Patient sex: M
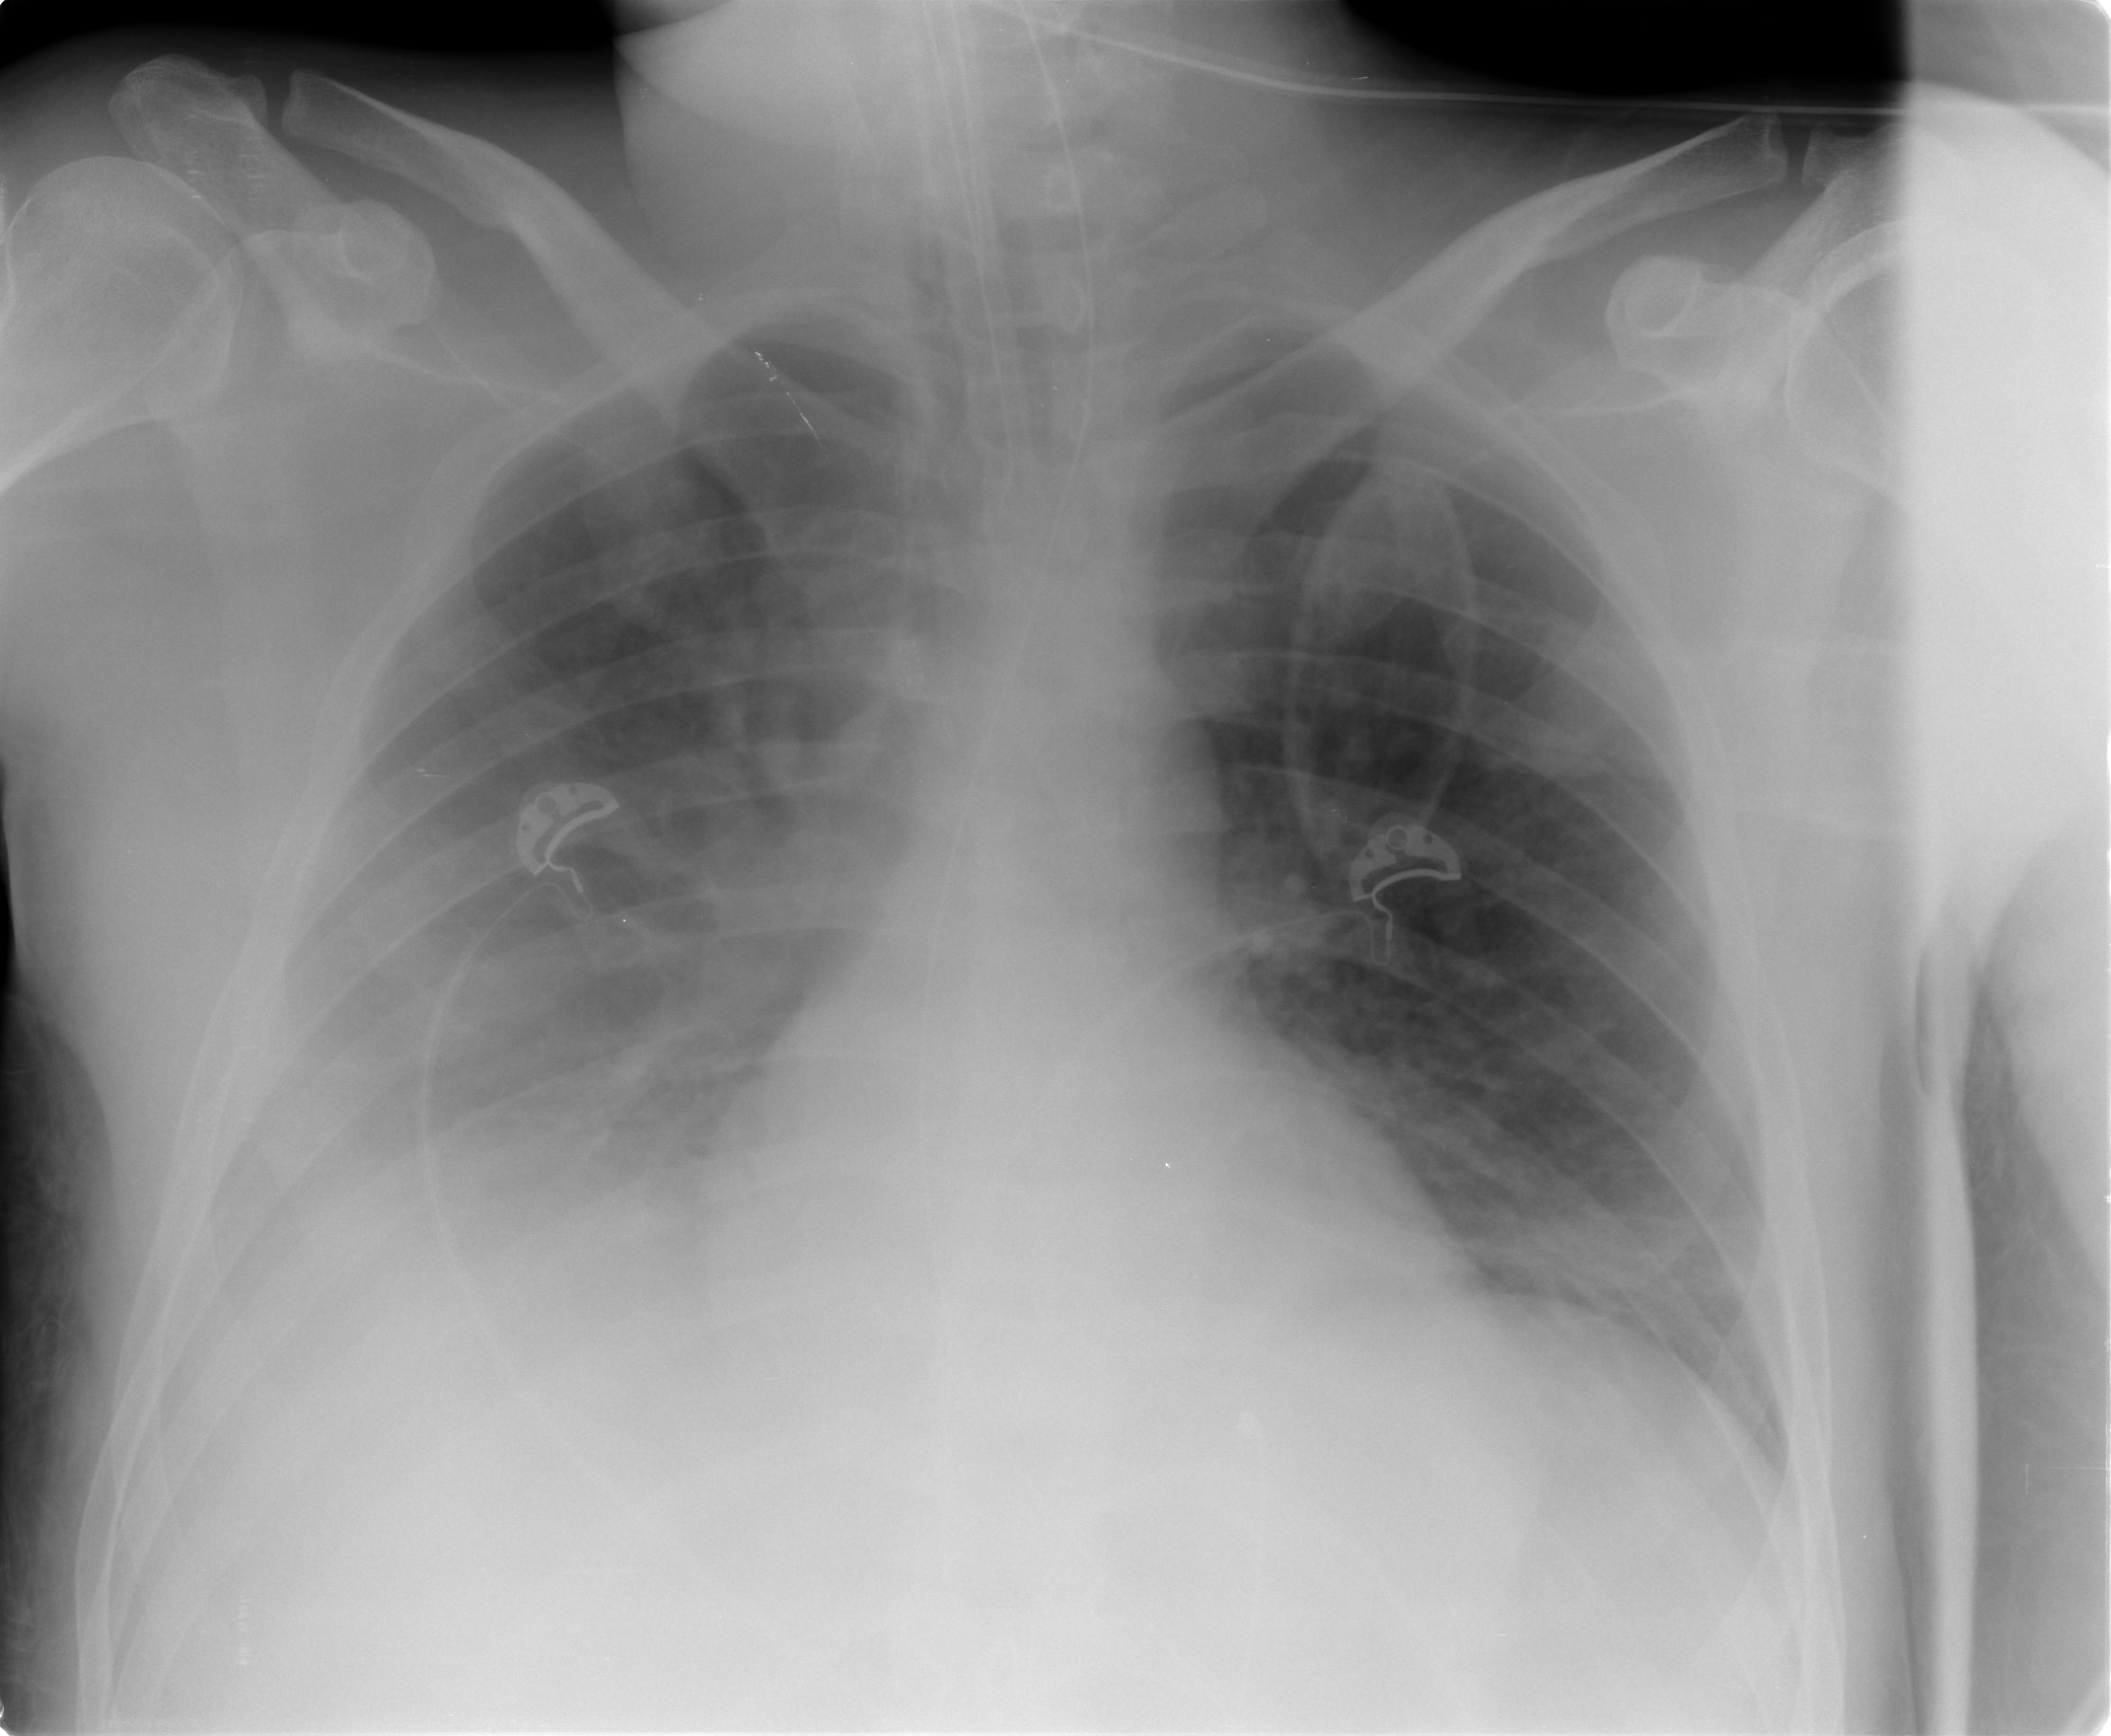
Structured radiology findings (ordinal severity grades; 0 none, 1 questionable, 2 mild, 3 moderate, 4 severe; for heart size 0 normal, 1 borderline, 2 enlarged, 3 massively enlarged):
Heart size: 0
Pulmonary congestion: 0
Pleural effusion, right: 2
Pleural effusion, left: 0
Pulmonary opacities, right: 1
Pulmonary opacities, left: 0
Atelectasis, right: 2
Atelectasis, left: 2